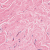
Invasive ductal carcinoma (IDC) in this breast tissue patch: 0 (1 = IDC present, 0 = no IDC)